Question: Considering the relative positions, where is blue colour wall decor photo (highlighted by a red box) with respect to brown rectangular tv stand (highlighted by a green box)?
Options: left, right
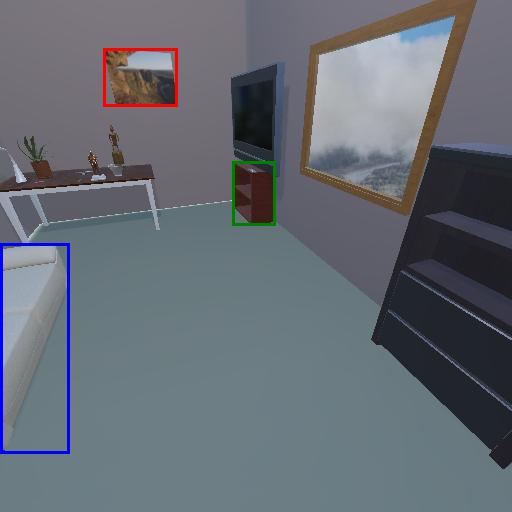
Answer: left